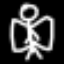
Label: angel